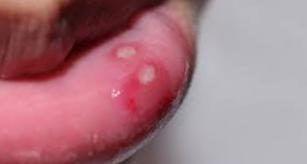
Condition: Mouth Ulcer